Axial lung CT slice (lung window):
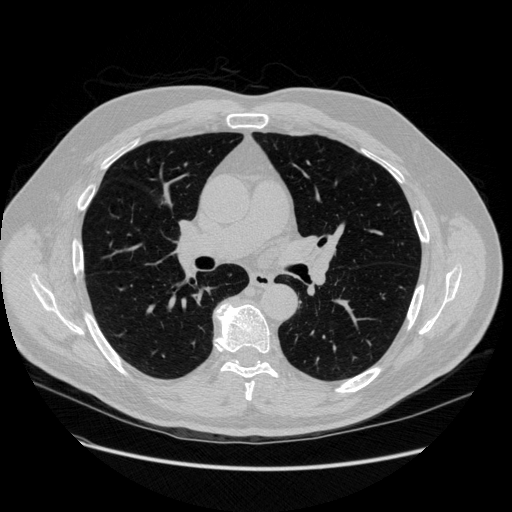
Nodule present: no